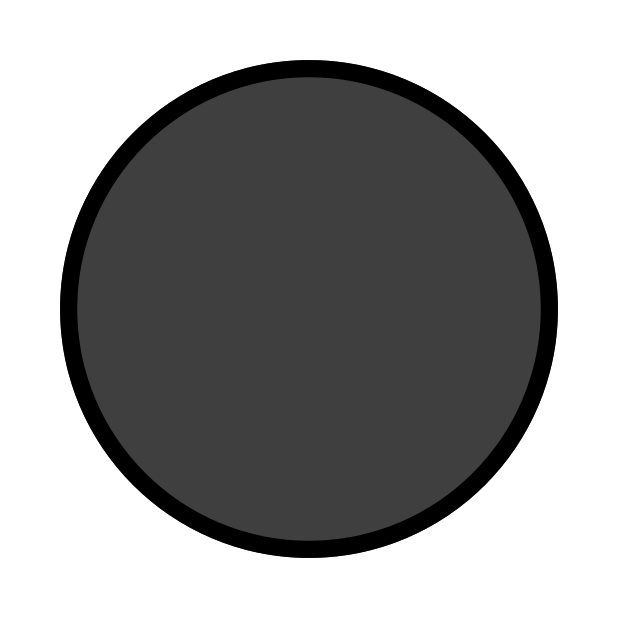
new moon